Question: I'm trying to change one graphic, I want to hide the dataset labels, but nothing I tried is working.
Graphic

The library that I'm using is library:
'''
import { ChartDataSets, ChartOptions, ChartType } from 'chart.js';
import { Color } from 'ng2-charts/public_api';
import { BaseChartDirective,Label } from 'ng2-charts';
'''
This is my code:
'''
labelsGraphic:[];
public lineChartData: ChartDataSets[] = [{data:[], label:""}];
public lineChartLabels:Label[];
public lineChartColors: Color[] = [
{ // blue
backgroundColor: '#13161a',
borderColor: '#257bcc',
pointBackgroundColor: 'rgba(148,159,177,1)',
pointBorderColor: '',
pointRadius:0,
pointHoverBackgroundColor: '#fff',
pointHoverBorderColor: 'rgba(148,159,177,0.8)'
},
];
public lineChartOptions: (ChartOptions & { annotation: any }) = {
responsive: true,
scales: {
xAxes: [{
gridLines: {
display: false
}
}],
yAxes: [{
gridLines: {
display: false
}
}]
},
annotation: {
},
};
public lineChartLegend = false;
public lineChartType: ChartType = 'line';
'''
I tried changing gridLines to ticks but I think this object is not modifying anything.
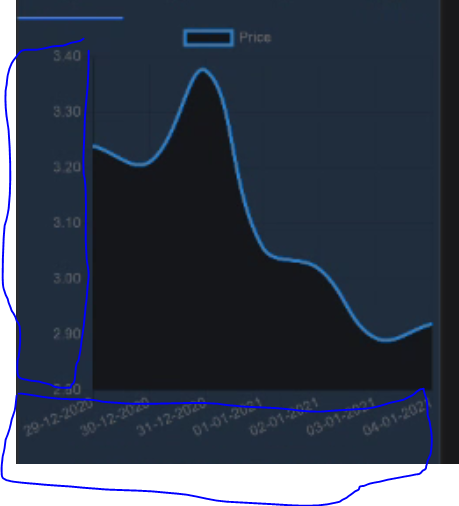
Answer: try put scales without using gridLines attributes for lower version
'''
scales: {
xAxes: [{
display: false
}],
yAxes: [{
display: false
}]
},
'''
for latest versions try to disable ticks
'''
scales: {
xAxes: [{
ticks: {
display: false
}
}],
yAxes: [{
ticks: {
display: false
}
}]
},
'''